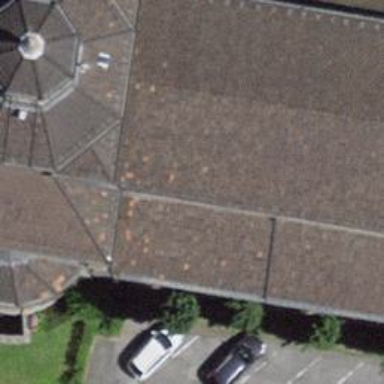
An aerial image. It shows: Beautiful church building.